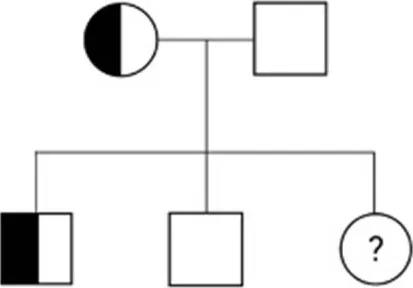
A family pedigree with c.6624dup p. Leu2209IlefsTer5 variant in the APOB gene.
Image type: radiology (x_ray)